Field crop: maize
Growth stage: 2
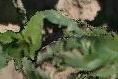
Species: maize